Field crop: maize
Growth stage: 2
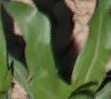
Species: maize